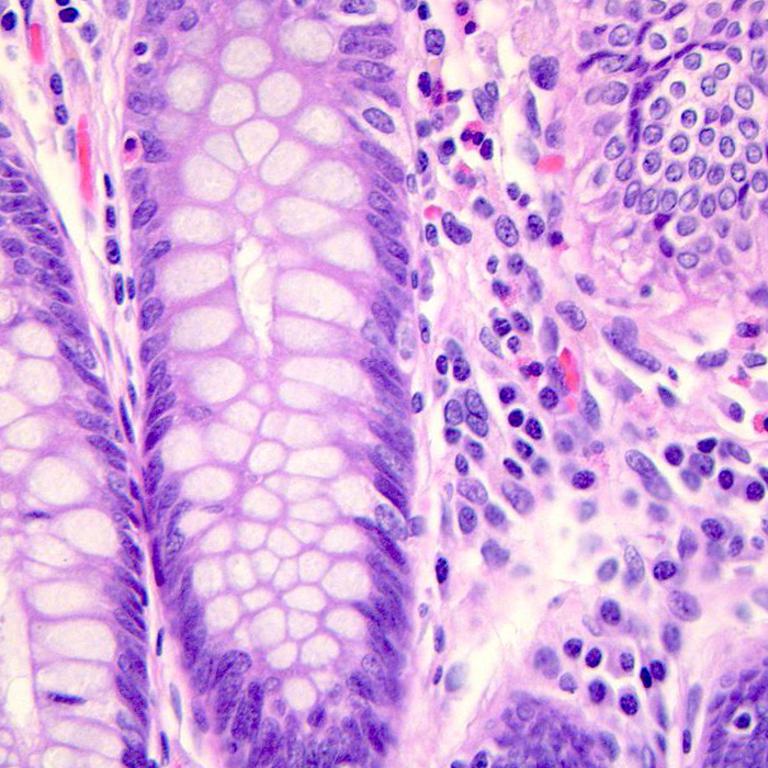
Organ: colon
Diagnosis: benign